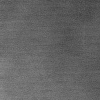
Atmospheric dust classification: dusty